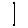
Label: line